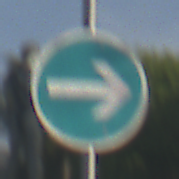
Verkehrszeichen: VorgeschriebeneFahrtrichtungHierRechts
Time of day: SunriseSunset
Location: Outdoor (Suburban)
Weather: PartlyCloudy
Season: NotSpecified
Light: Natural